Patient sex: M
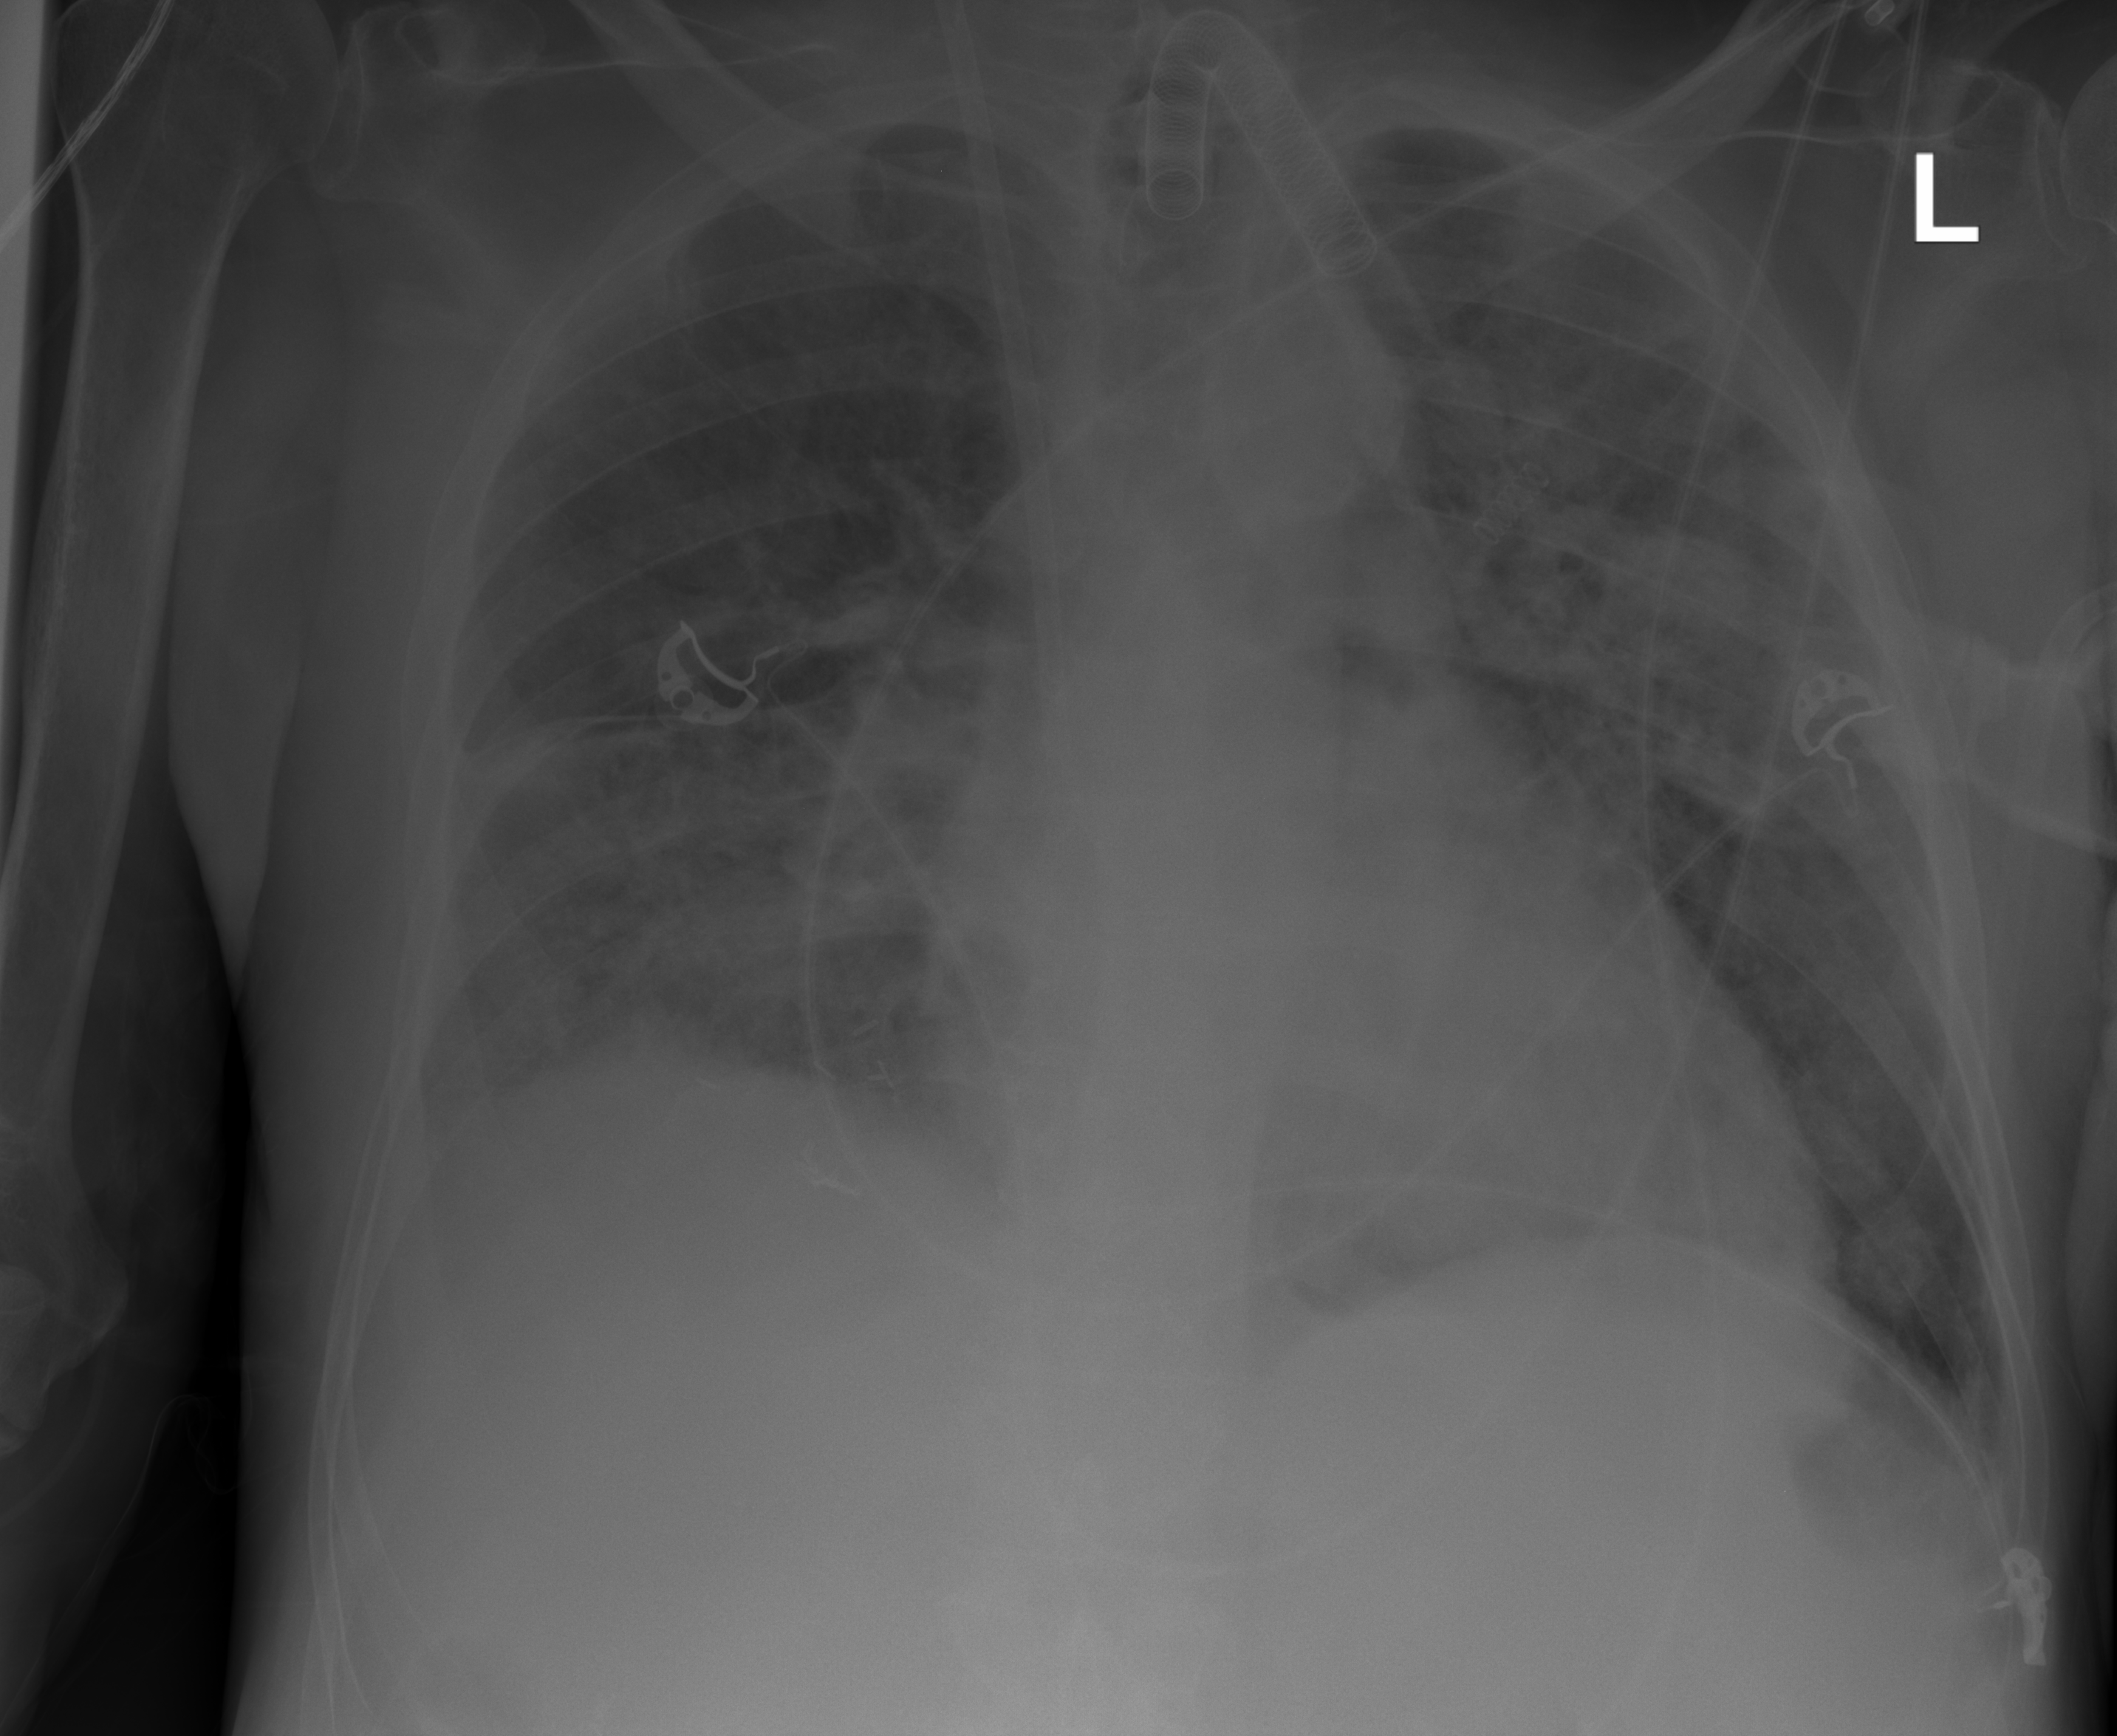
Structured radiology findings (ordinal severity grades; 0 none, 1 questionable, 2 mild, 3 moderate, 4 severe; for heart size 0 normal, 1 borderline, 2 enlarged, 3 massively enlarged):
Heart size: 0
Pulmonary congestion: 2
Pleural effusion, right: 2
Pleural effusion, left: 2
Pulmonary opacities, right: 3
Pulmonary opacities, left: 3
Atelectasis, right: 2
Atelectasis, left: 2